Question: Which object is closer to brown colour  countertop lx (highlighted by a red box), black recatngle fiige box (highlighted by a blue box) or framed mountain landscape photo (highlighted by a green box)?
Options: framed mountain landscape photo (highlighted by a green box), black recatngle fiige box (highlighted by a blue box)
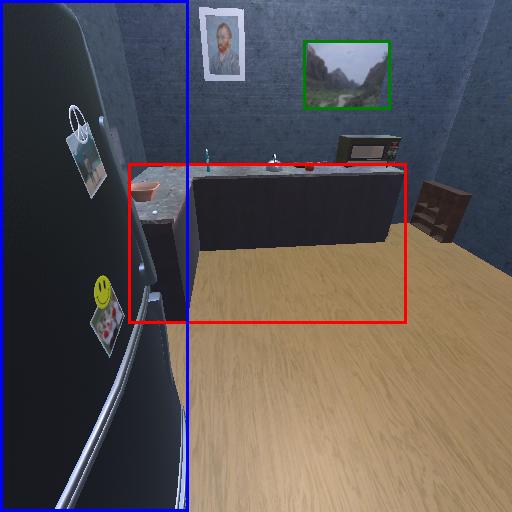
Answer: framed mountain landscape photo (highlighted by a green box)